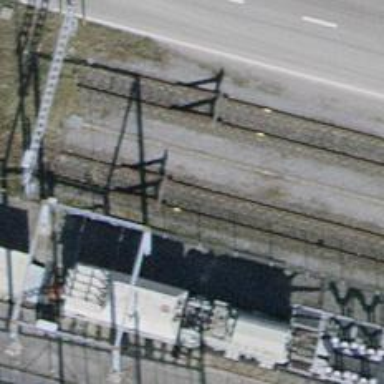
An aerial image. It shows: Railway buffer stop.